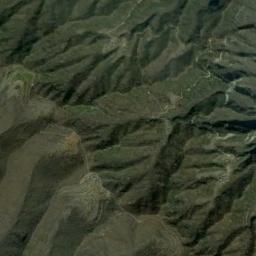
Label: mountain